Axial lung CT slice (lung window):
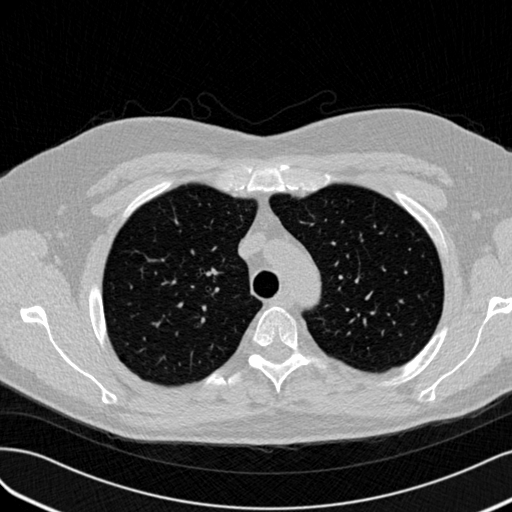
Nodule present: no